Question: I am creating a simon says app and it's going well except the layout.
As you can see on the image below I have no idea how to get my buttons like the example on the right.
I have tried many things but none of them worked, I'd just like that the buttons auto fill up the space they get.
My XML file looks like this (left example):
'''
<RelativeLayout xmlns:android="http://schemas.android.com/apk/res/android"
xmlns:tools="http://schemas.android.com/tools"
android:layout_width="match_parent"
android:layout_height="match_parent"
android:paddingBottom="@dimen/activity_vertical_margin"
android:paddingLeft="@dimen/activity_horizontal_margin"
android:paddingRight="@dimen/activity_horizontal_margin"
android:paddingTop="@dimen/activity_vertical_margin"
tools:context="com.example.xyz.MainActivity" >
<RelativeLayout
android:id="@+id/row_one"
android:layout_width="match_parent"
android:layout_height="wrap_content" >
<TextView
android:id="@+id/score"
android:layout_width="wrap_content"
android:layout_height="wrap_content"
android:text="@string/gameScore" />
<TextView
android:id="@+id/turn"
android:layout_width="wrap_content"
android:layout_height="wrap_content"
android:layout_alignParentRight="true"
android:text="Who&apos;s turn is it?" />
</RelativeLayout>
<LinearLayout
android:id="@+id/row_two"
android:layout_width="match_parent"
android:layout_height="wrap_content"
android:layout_below="@id/row_one" >
<Button
android:id="@+id/green"
android:layout_width="0dp"
android:layout_height="wrap_content"
android:layout_gravity="center_vertical"
android:layout_marginRight="3dp"
android:layout_weight="1"
android:background="@drawable/green_button"
android:onClick="simon_onClick"
android:padding="3dp"
android:text="Green"
android:textColor="#ffffff" />
<Button
android:id="@+id/red"
android:layout_width="0dp"
android:layout_height="wrap_content"
android:layout_gravity="center_vertical"
android:layout_weight="1"
android:background="@drawable/red_button"
android:onClick="simon_onClick"
android:padding="3dp"
android:text="Red"
android:textColor="#ffffff" />
</LinearLayout>
<LinearLayout
android:id="@+id/row_three"
android:layout_width="match_parent"
android:layout_height="wrap_content"
android:layout_below="@id/row_two"
android:layout_marginTop="2dp" >
<Button
android:id="@+id/yellow"
android:layout_width="0dp"
android:layout_height="wrap_content"
android:layout_gravity="center_vertical"
android:layout_marginRight="3dp"
android:layout_weight="1"
android:background="@drawable/yellow_button"
android:onClick="simon_onClick"
android:padding="3dp"
android:text="Yellow"
android:textColor="#ffffff" />
<Button
android:id="@+id/blue"
android:layout_width="0dp"
android:layout_height="wrap_content"
android:layout_gravity="center_vertical"
android:layout_weight="1"
android:background="@drawable/blue_button"
android:onClick="simon_onClick"
android:padding="3dp"
android:text="Blue"
android:textColor="#ffffff" />
</LinearLayout>
<LinearLayout
android:layout_width="match_parent"
android:layout_height="match_parent"
android:orientation="vertical" >
<LinearLayout
android:layout_width="match_parent"
android:layout_height="0dip"
android:layout_weight="1"
android:gravity="center|bottom"
android:orientation="vertical" >
<Button
android:id="@+id/status"
android:layout_width="match_parent"
android:layout_height="wrap_content"
android:layout_gravity="center_horizontal|center"
android:onClick="startGame"
android:text="@string/gameStatus_start" />
</LinearLayout>
</LinearLayout>
</RelativeLayout>
'''

Thank you guys in advance!
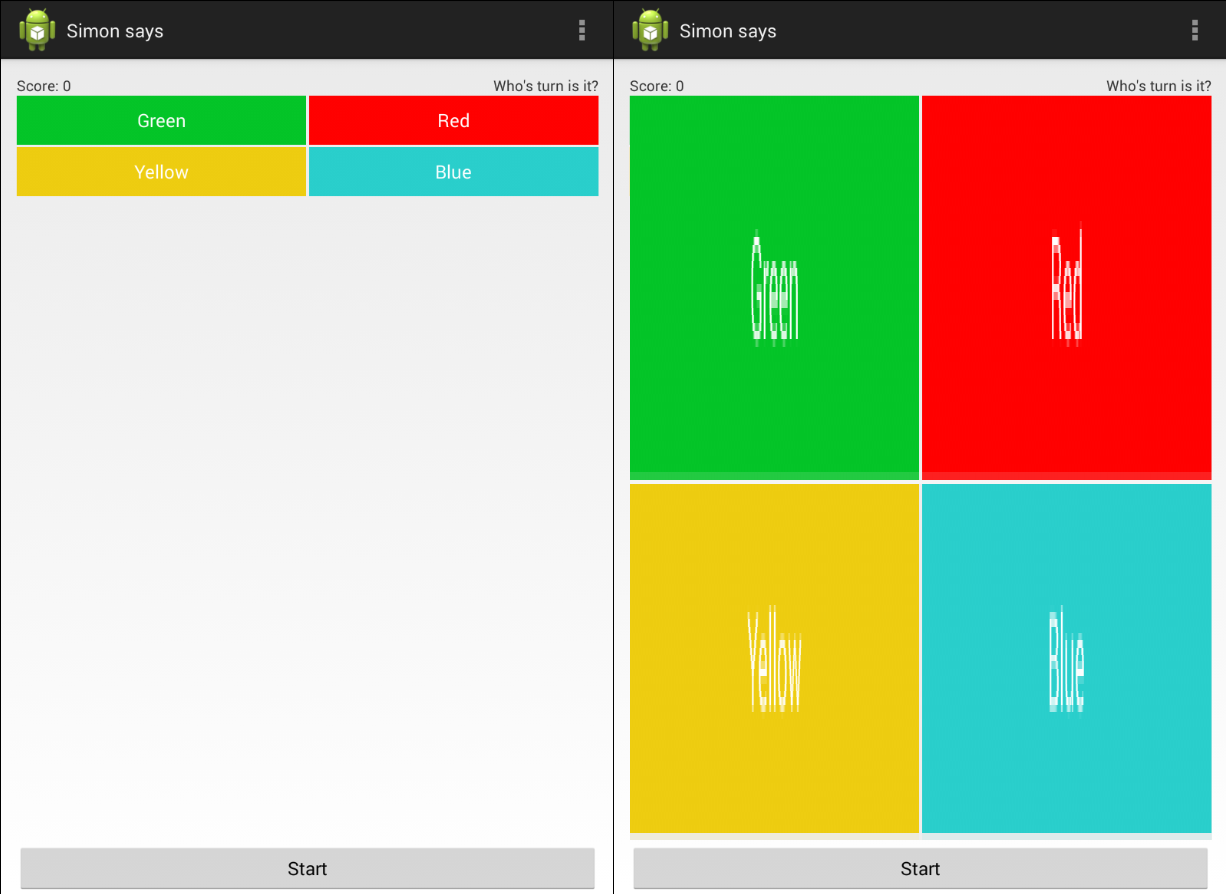
Answer: You can use this one also:
'''
<LinearLayout xmlns:android="http://schemas.android.com/apk/res/android"
xmlns:tools="http://schemas.android.com/tools"
android:layout_width="match_parent"
android:layout_height="match_parent"
android:paddingBottom="10dp"
android:paddingLeft="10dp"
android:paddingRight="10dp"
android:orientation="vertical"
android:paddingTop="10dp" >
<LinearLayout
android:id="@+id/row_one"
android:layout_width="match_parent"
android:layout_height="wrap_content"
android:minHeight="30dp" >
<TextView
android:id="@+id/score"
android:layout_width="wrap_content"
android:layout_height="wrap_content"
android:text="gameScore" />
<TextView
android:id="@+id/turn"
android:layout_width="wrap_content"
android:layout_height="wrap_content"
android:layout_alignParentRight="true"
android:text="Who&apos;s turn is it?" />
</LinearLayout>
<LinearLayout
android:id="@+id/row_two"
android:layout_width="match_parent"
android:layout_height="0dp"
android:layout_weight="2" >
<Button
android:id="@+id/green"
android:layout_width="0dp"
android:layout_height="match_parent"
android:layout_gravity="center_vertical"
android:layout_marginRight="3dp"
android:layout_weight="1"
android:background="#00ff00"
android:onClick="simon_onClick"
android:padding="3dp"
android:text="Green"
android:textColor="#ffffff" />
<Button
android:id="@+id/red"
android:layout_width="0dp"
android:layout_height="match_parent"
android:layout_gravity="center_vertical"
android:layout_weight="1"
android:background="#ff0000"
android:onClick="simon_onClick"
android:padding="3dp"
android:text="Red"
android:textColor="#ffffff" />
</LinearLayout>
<LinearLayout
android:id="@+id/row_three"
android:layout_width="match_parent"
android:layout_height="0dp"
android:layout_weight="2"
android:layout_marginTop="2dp" >
<Button
android:id="@+id/yellow"
android:layout_width="0dp"
android:layout_height="match_parent"
android:layout_gravity="center_vertical"
android:layout_marginRight="3dp"
android:layout_weight="1"
android:background="#ddaa00"
android:onClick="simon_onClick"
android:padding="3dp"
android:text="Yellow"
android:textColor="#ffffff" />
<Button
android:id="@+id/blue"
android:layout_width="0dp"
android:layout_height="match_parent"
android:layout_gravity="center_vertical"
android:layout_weight="1"
android:background="#0000ff"
android:onClick="simon_onClick"
android:padding="3dp"
android:text="Blue"
android:textColor="#ffffff" />
</LinearLayout>
<LinearLayout
android:layout_width="match_parent"
android:layout_height="wrap_content"
android:minHeight="40dp"
android:orientation="vertical"
android:layout_gravity="bottom"
>
<Button
android:id="@+id/status"
android:layout_width="match_parent"
android:layout_height="wrap_content"
android:layout_gravity="center_horizontal|center"
android:onClick="startGame"
android:text="gameStatus_start" />
</LinearLayout>
'''